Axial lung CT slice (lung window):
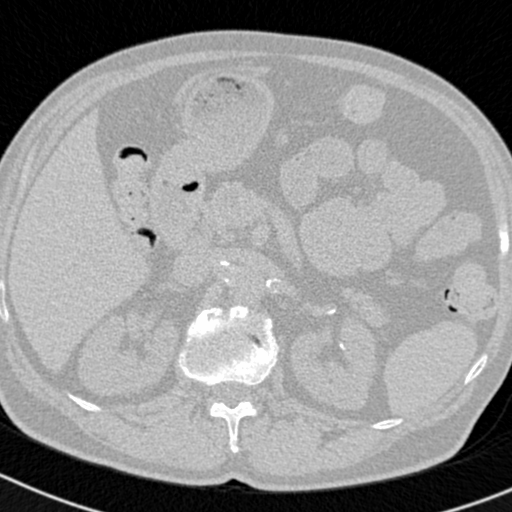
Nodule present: no